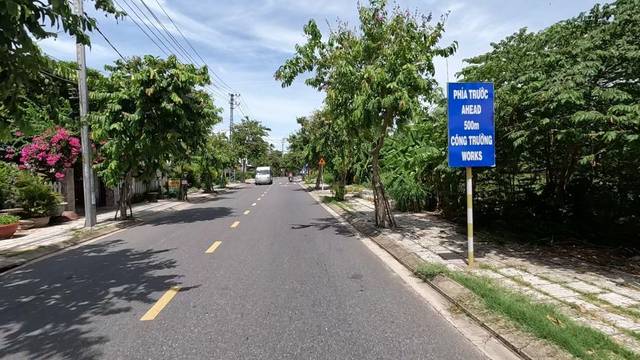
Region: Vietnam
Coordinates: 15.881, 108.313